Aerial crown-view tile of a tropical tree (Barro Colorado Island, Panama), acquired 20250616:
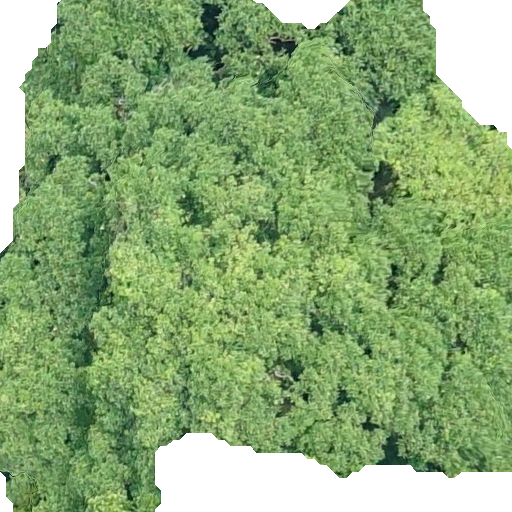
Species: Hieronyma alchorneoides
GBIF accepted scientific name: Hieronyma alchorneoides
Crown area: 369.817 m²